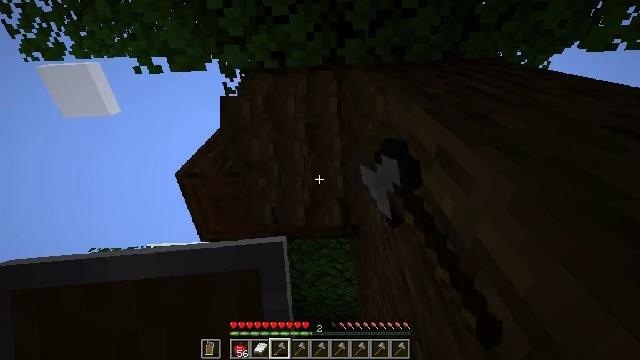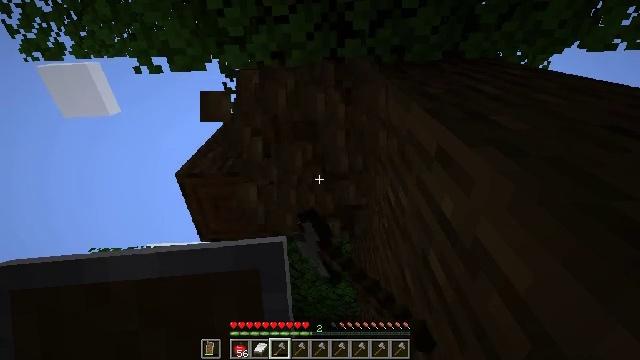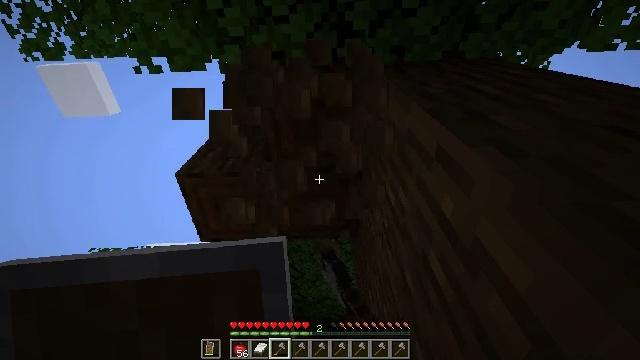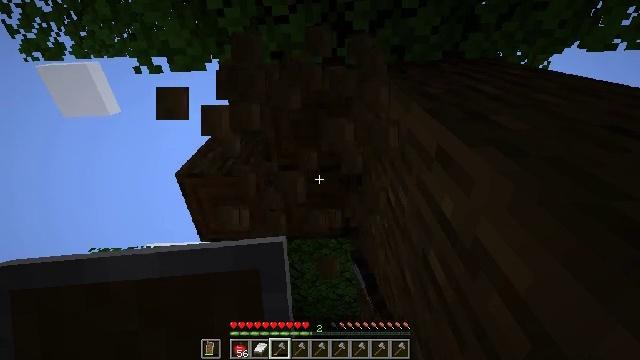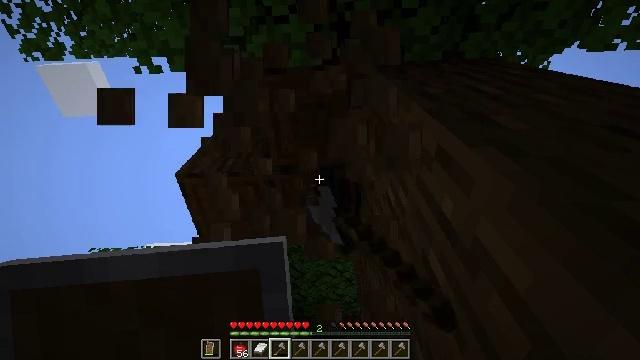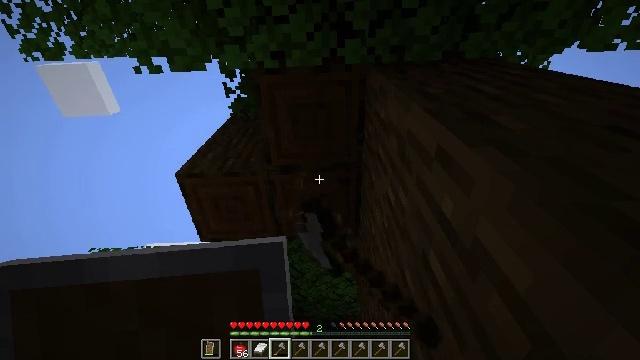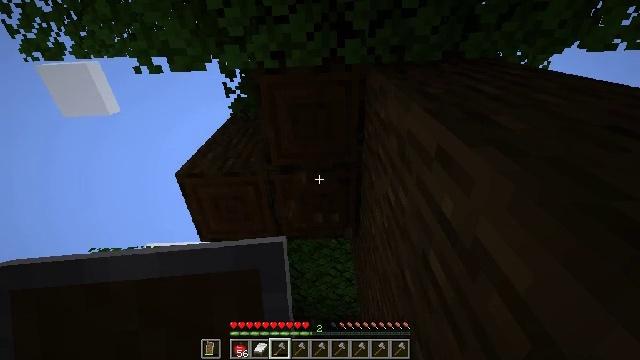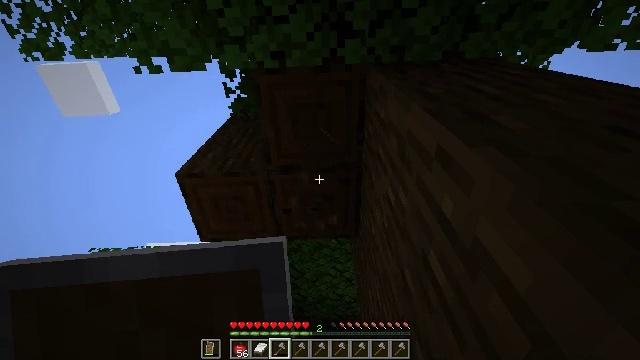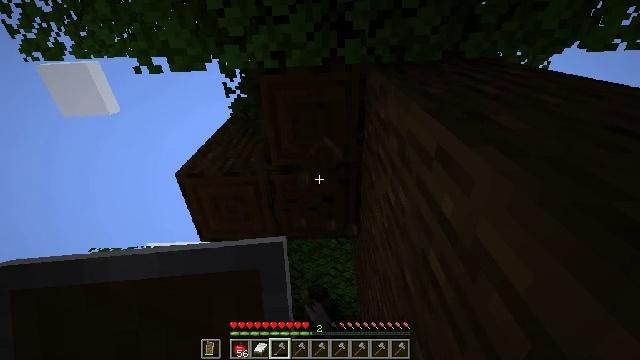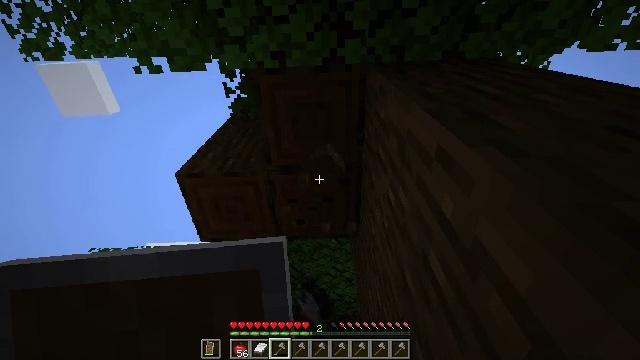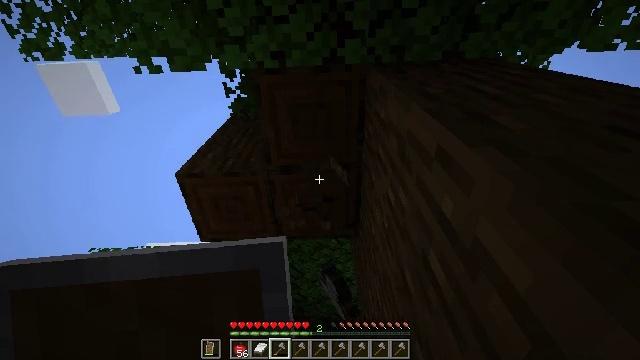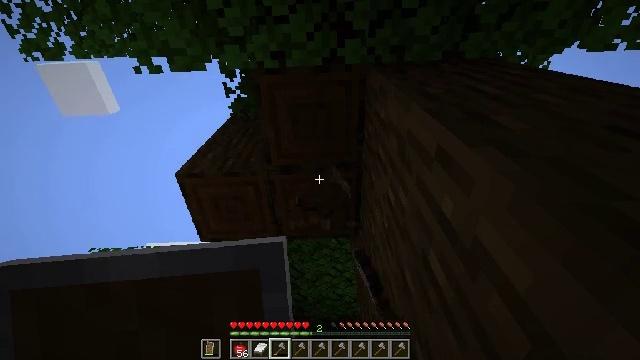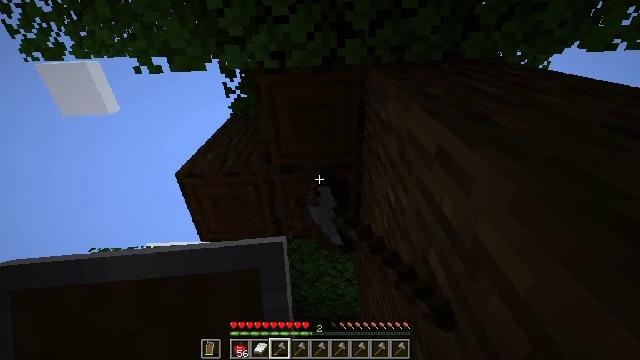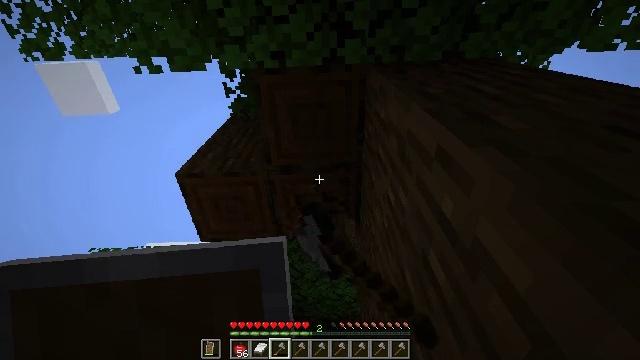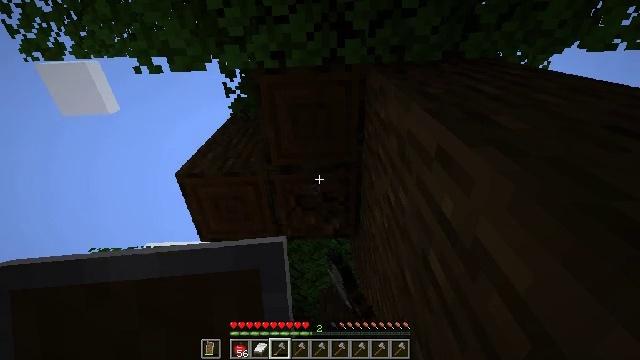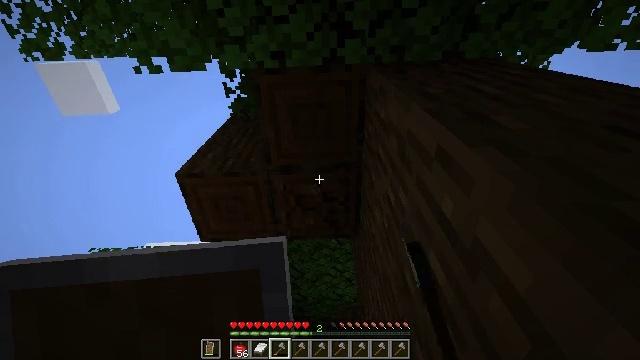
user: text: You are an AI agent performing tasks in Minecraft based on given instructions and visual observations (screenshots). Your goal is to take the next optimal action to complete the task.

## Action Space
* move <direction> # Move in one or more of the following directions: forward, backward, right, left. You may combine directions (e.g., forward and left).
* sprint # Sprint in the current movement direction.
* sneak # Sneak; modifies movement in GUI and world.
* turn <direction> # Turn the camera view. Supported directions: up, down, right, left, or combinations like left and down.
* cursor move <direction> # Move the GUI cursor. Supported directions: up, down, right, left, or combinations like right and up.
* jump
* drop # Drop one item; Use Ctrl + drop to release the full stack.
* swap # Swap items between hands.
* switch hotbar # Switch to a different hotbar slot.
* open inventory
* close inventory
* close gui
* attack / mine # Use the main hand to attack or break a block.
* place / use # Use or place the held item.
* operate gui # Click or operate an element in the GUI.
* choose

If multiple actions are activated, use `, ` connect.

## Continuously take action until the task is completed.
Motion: motion action
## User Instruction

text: Harvest dark oak log for resources.
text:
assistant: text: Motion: attack / mine
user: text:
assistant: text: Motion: attack / mine
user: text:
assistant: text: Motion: attack / mine
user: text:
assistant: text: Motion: attack / mine
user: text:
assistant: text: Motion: attack / mine
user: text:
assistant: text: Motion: attack / mine
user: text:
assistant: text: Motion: attack / mine
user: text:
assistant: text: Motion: attack / mine
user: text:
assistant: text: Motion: attack / mine
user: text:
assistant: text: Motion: attack / mine
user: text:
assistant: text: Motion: attack / mine
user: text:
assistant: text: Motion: attack / mine
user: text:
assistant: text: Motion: attack / mine
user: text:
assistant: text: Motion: attack / mine
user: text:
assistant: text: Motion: attack / mine
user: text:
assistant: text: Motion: attack / mine
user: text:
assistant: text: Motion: attack / mine
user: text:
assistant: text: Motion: attack / mine
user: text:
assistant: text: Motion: attack / mine
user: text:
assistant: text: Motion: attack / mine
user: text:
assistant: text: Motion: attack / mine
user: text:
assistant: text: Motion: attack / mine
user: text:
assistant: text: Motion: attack / mine
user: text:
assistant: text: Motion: move forward, attack / mine
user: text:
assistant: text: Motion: move forward, jump
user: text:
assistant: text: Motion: move forward, turn right and down, jump
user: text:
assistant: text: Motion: move forward, turn right and down, jump
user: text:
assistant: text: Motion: move forward, turn right and down, jump
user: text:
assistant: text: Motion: move forward, turn right and down, jump
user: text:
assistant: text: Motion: move forward, turn down